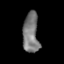
Tissue: prostate
Cell type: Myeloid cells
Senescence score: 0.889
Nuclear area (px): 626
Mean DAPI intensity: 120.949